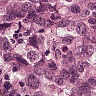
Metastatic tissue present: yes